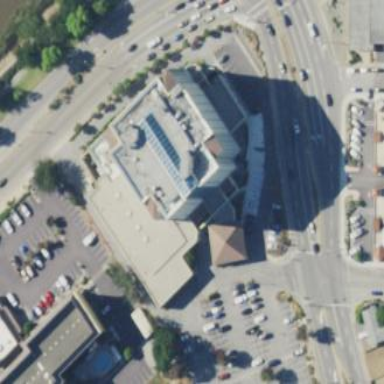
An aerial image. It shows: Building with asphalt roof.